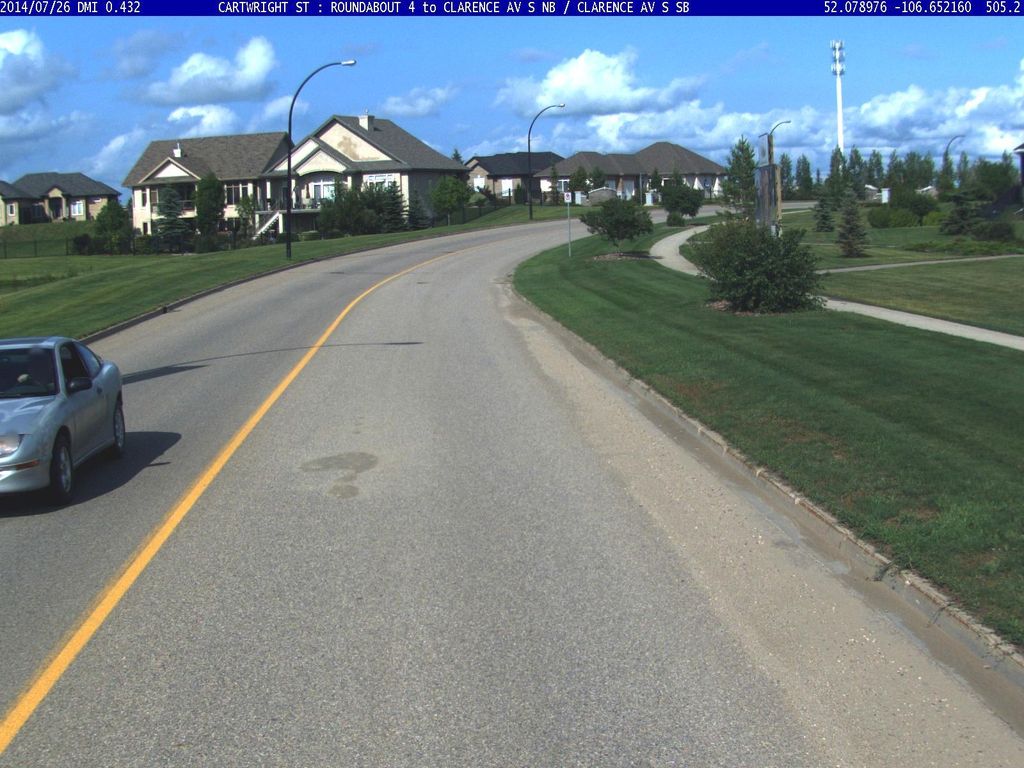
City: saskatoon